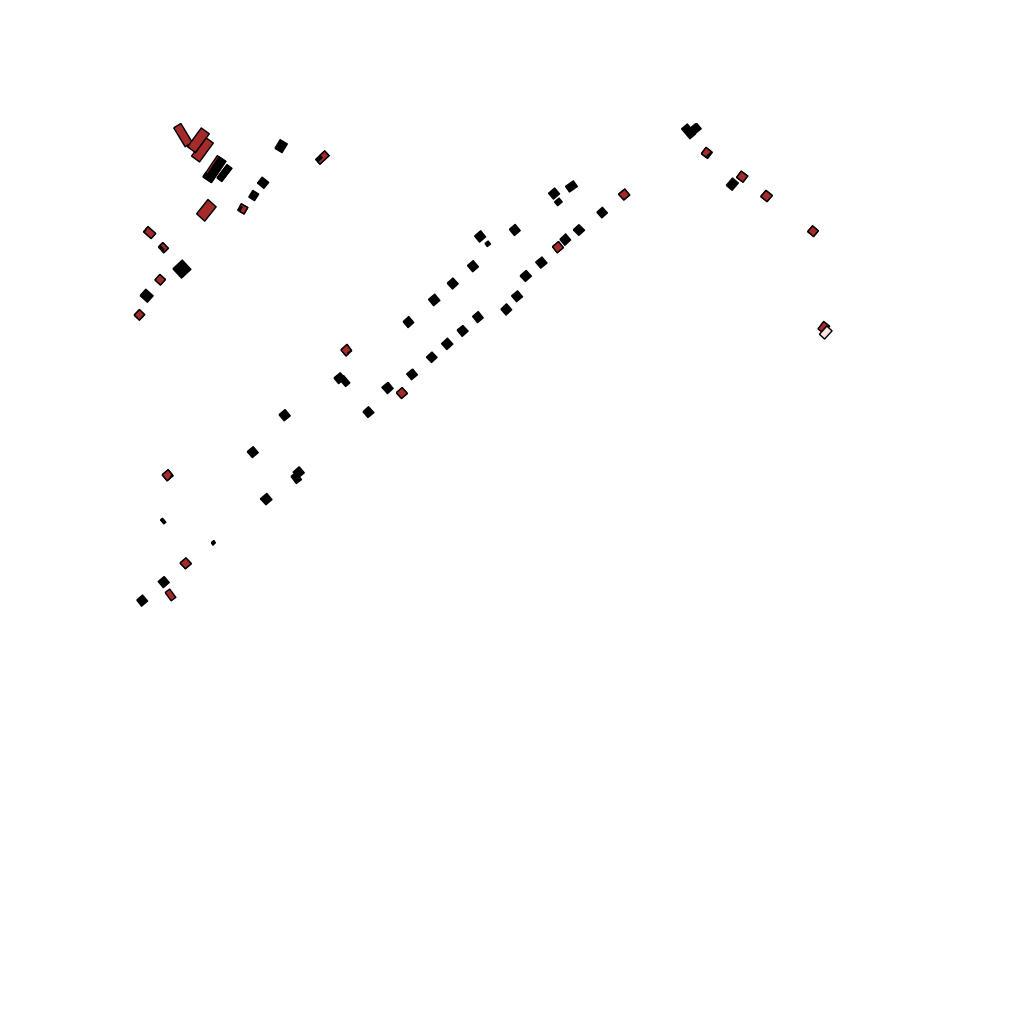
Tags: overhead vector_map, industrial, recreation, residential, individual_rise, density_1, Building, Facility, Gas, 1.0 km²